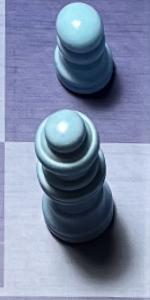
Label: Queen_White